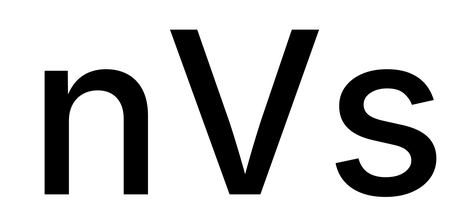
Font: Inter_Medium